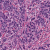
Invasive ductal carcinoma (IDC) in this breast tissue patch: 1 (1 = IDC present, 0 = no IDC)